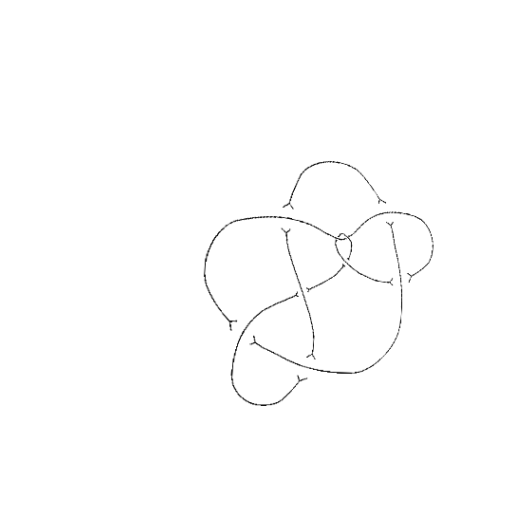
Crossing number: 9